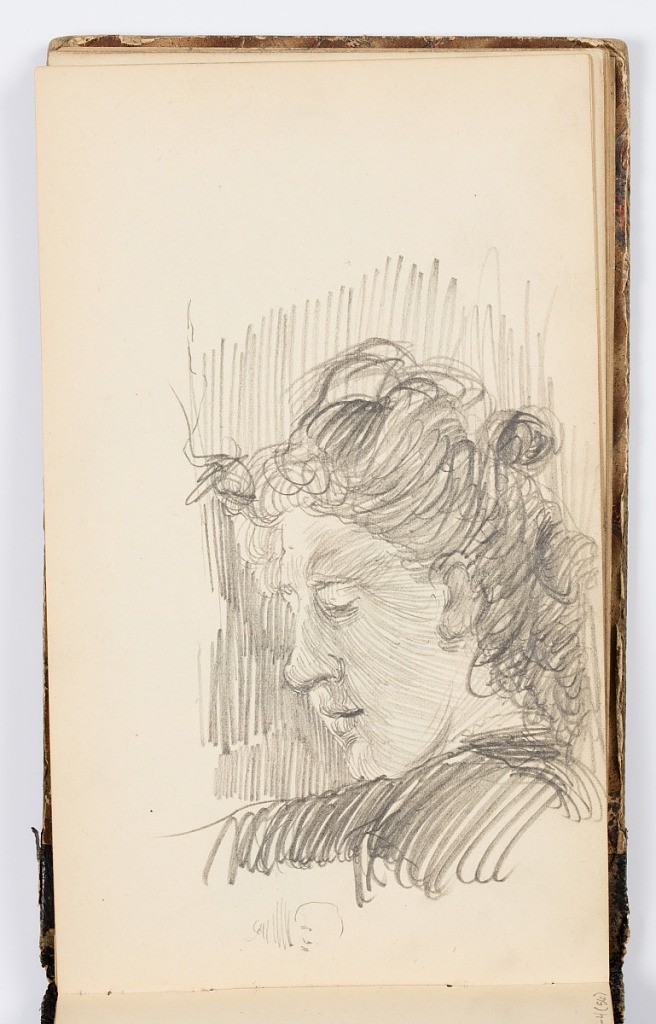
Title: Sketchbook Page
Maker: Kenyon Cox, American, 1856–1919
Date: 1875
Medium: Graphite on paper
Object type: Sketchbook folio
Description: Portrait of a woman in profile.